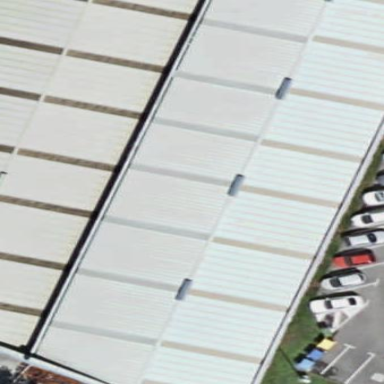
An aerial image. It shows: Warehouse.